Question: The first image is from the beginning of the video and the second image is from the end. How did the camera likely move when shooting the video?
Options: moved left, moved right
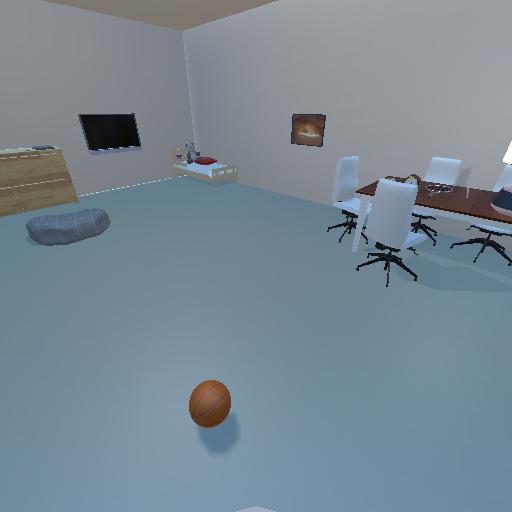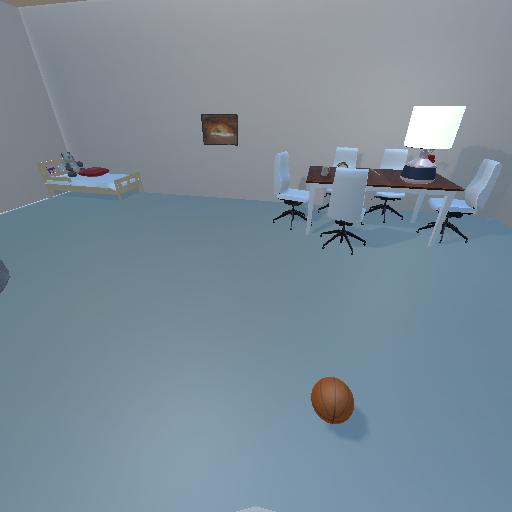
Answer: moved left